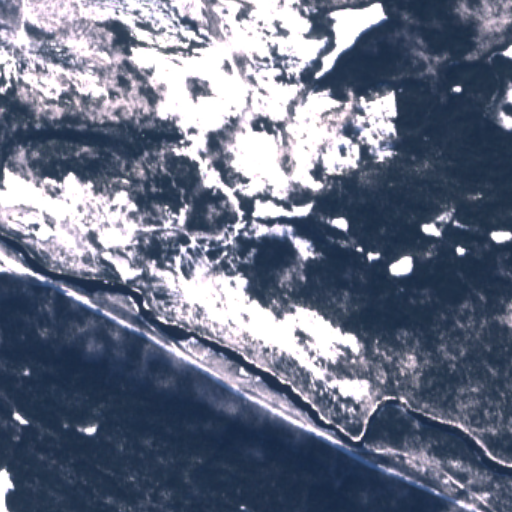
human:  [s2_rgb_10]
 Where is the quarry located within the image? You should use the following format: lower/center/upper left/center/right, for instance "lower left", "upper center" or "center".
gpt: There is no quarry in the image.